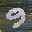
Label: 9